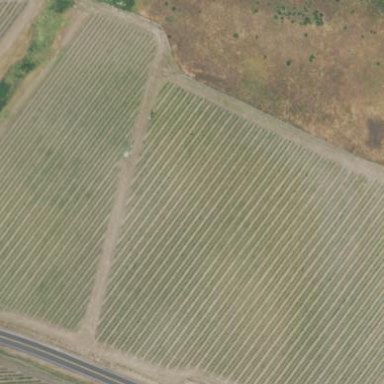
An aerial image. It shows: Vineyard where grapes are grown.